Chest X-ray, AP view. Patient: 33 years old, sex F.
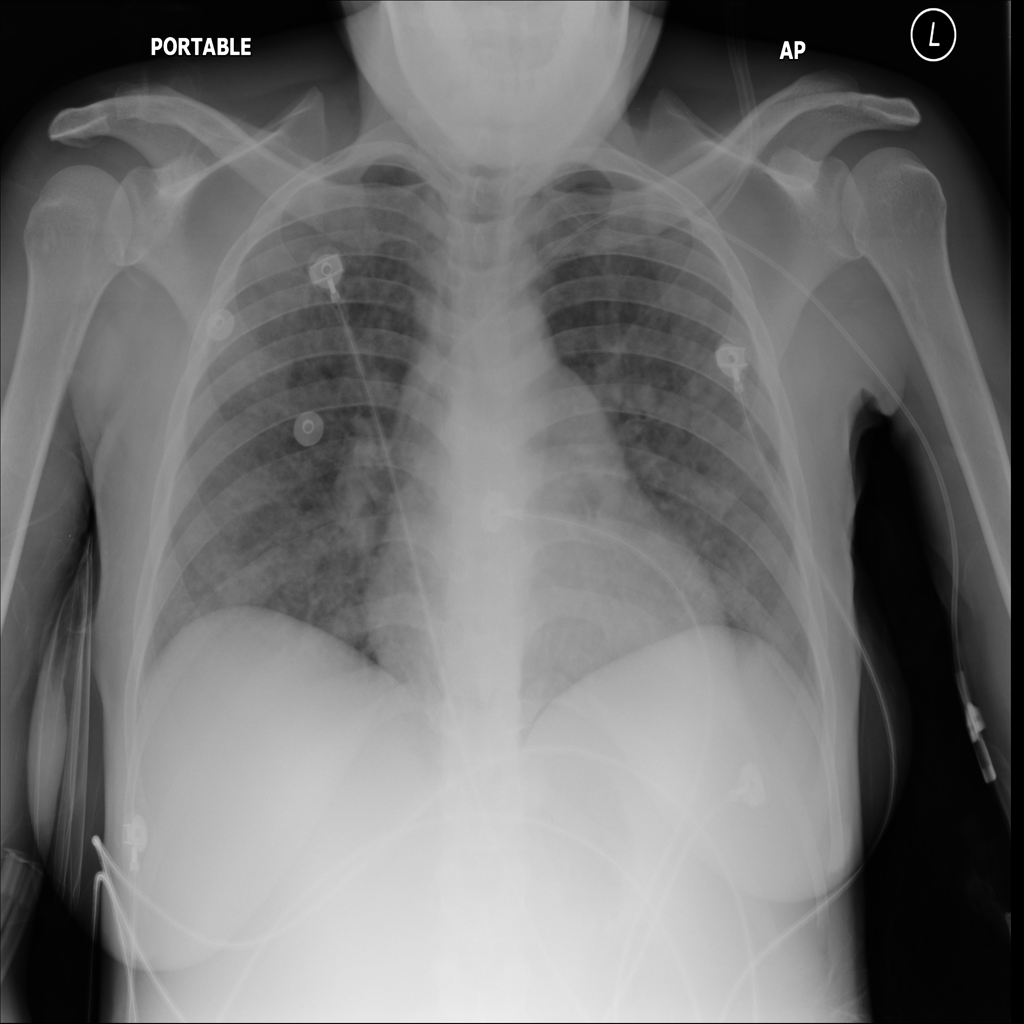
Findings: Nodule